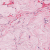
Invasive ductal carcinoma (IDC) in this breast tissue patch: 0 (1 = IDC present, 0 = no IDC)